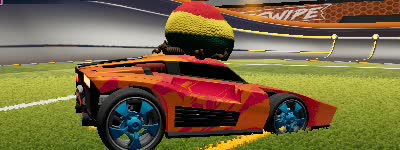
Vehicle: breakout